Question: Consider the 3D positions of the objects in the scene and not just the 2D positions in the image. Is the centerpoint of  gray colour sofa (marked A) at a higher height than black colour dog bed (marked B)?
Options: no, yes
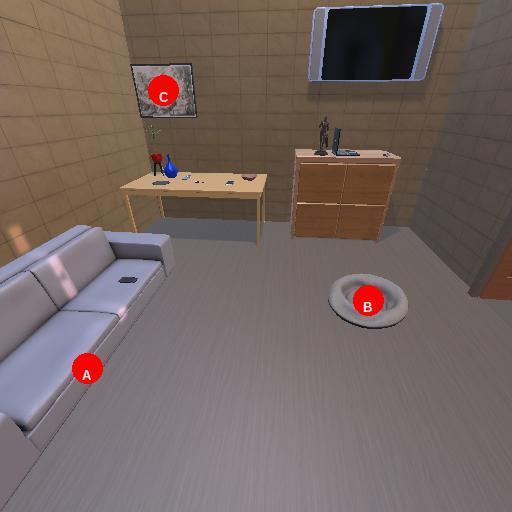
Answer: no